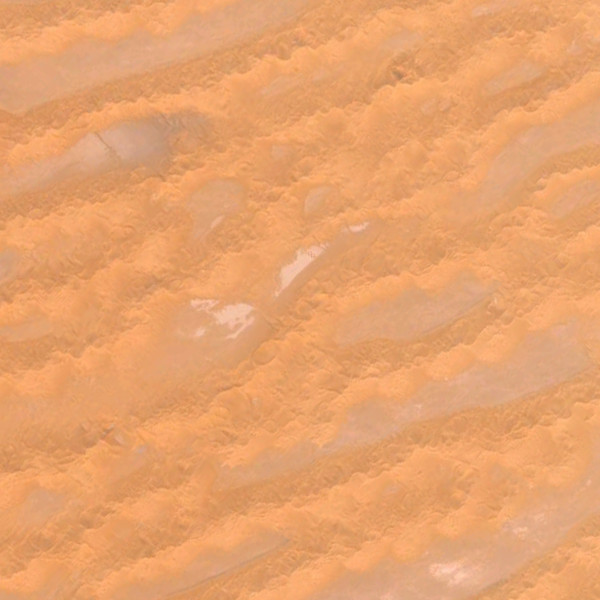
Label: Desert